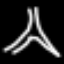
Label: The Eiffel Tower